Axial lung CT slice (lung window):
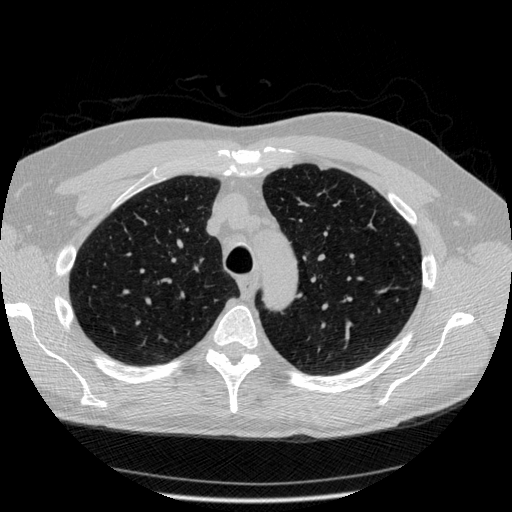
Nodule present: no